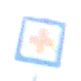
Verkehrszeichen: ErsteHilfe
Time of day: SunriseSunset
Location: Outdoor (Suburban)
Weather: Clear
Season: NotSpecified
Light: Natural